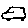
Label: car